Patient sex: M
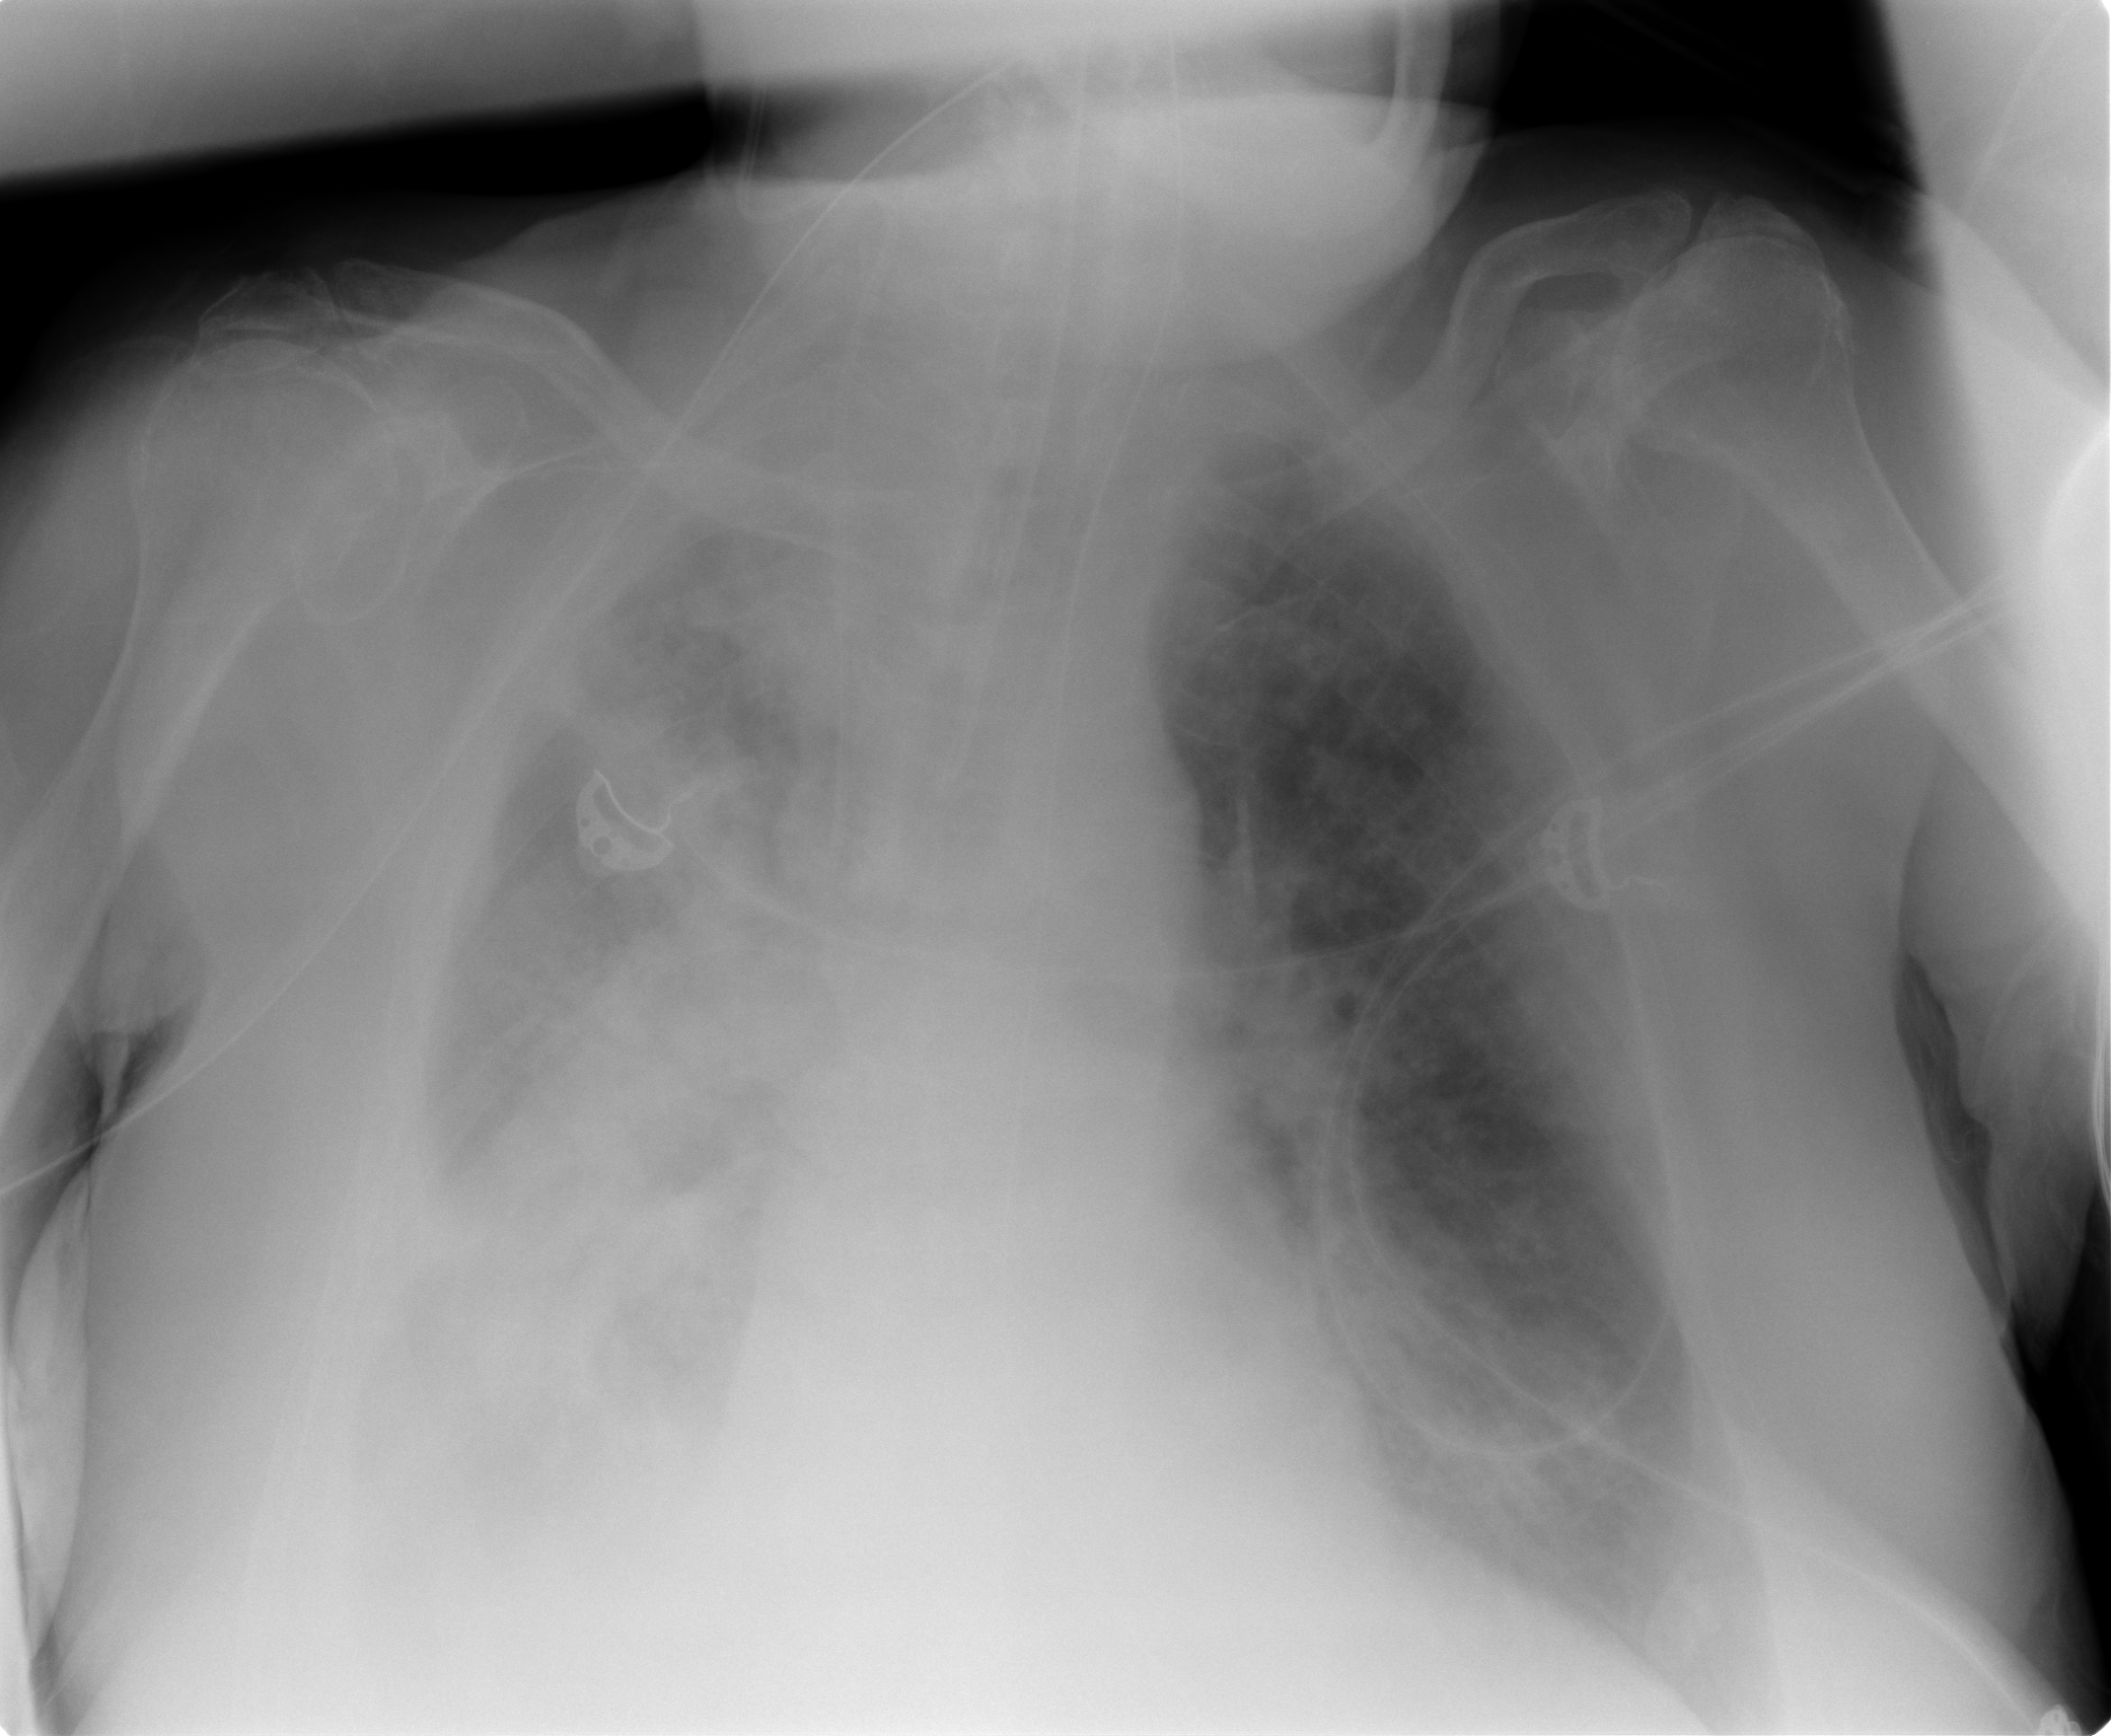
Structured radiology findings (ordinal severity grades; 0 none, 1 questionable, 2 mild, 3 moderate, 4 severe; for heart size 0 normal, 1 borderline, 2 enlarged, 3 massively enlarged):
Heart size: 1
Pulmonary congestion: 3
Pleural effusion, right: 3
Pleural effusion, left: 1
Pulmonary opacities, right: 4
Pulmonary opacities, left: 2
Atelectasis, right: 3
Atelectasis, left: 3